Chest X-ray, AP view. Patient: 48 years old, sex M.
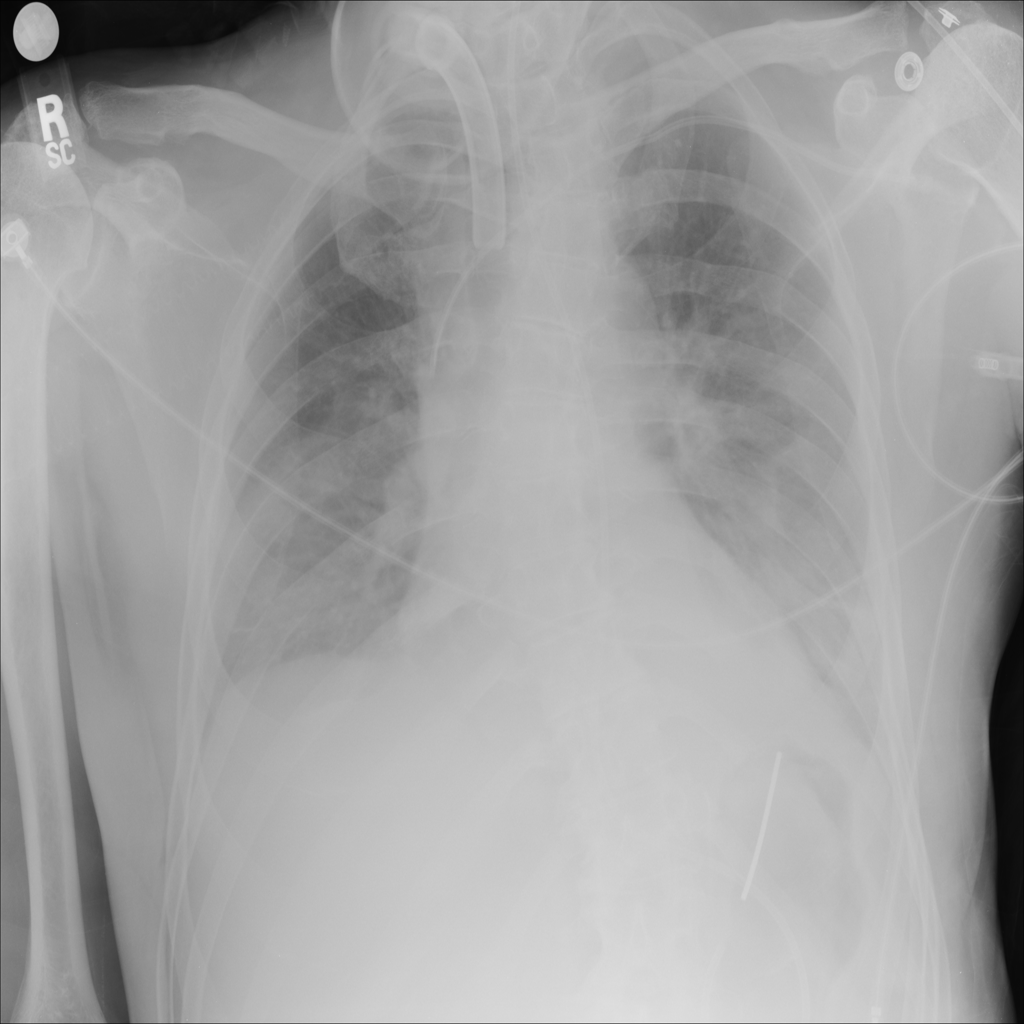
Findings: Atelectasis, Consolidation